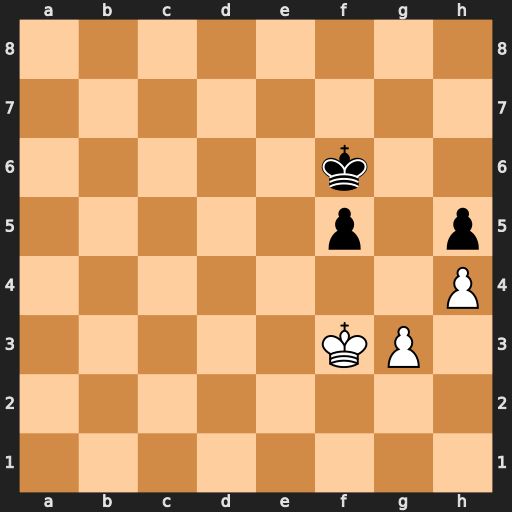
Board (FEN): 8/8/5k2/5p1p/7P/5KP1/8/8
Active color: w
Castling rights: -
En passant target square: -
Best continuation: Kf4 Ke6 Kg5 Ke5 Kxh5 Kf6 Kh6 f4 gxf4